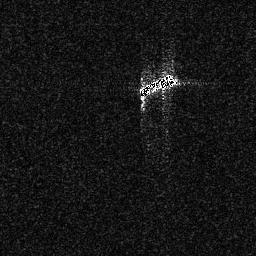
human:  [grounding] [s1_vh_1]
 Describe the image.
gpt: In the satellite image, there is  <ref>1 medium ship </ref> <box>[[53, 27, 69, 37, 0]]</box> located at center.